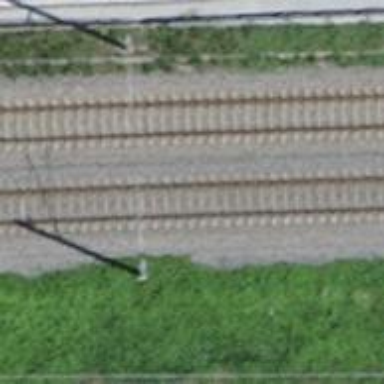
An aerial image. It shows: Single railway track with electrified contact line.